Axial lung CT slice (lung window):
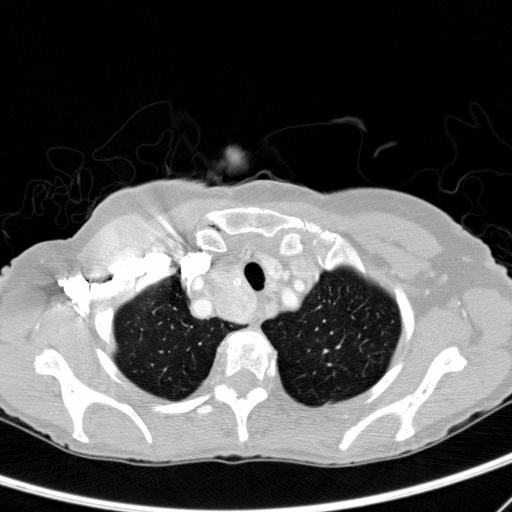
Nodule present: no